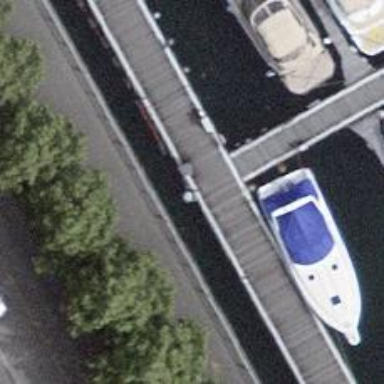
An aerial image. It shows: Man-made pier.